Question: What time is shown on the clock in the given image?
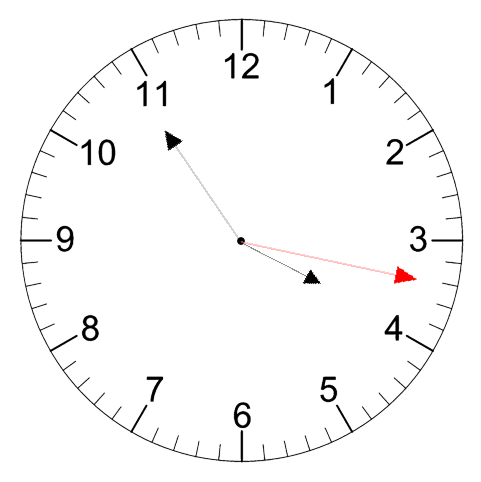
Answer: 03:54:17